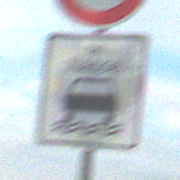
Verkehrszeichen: BeiNaesse
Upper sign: Geschwindigkeit130
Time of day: SunriseSunset
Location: Outdoor (Nature)
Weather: PartlyCloudy
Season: NotSpecified
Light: Natural